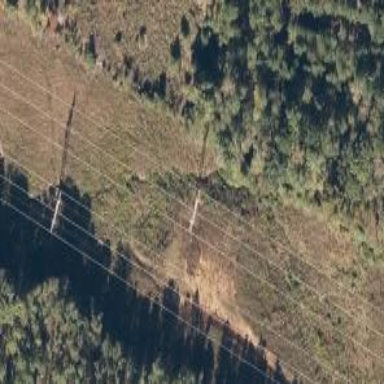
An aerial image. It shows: H-frame designed tower for power lines.